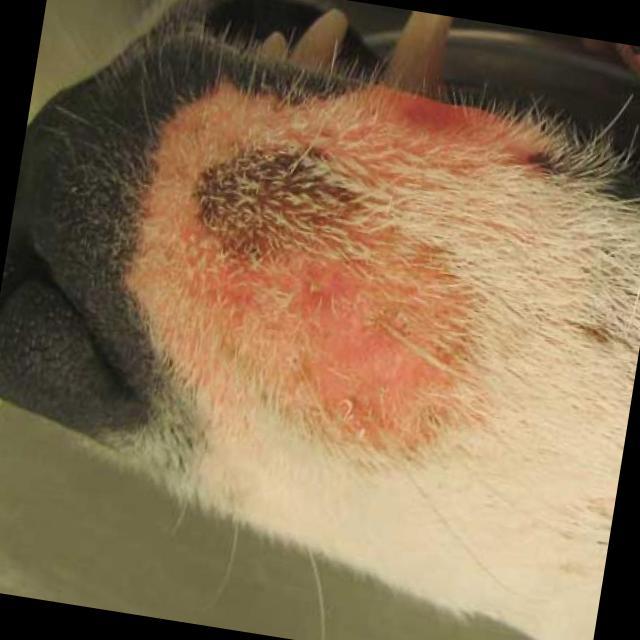
Canine ringworm (Dermatophytosis) — fungal infection caused by Microsporum or Trichophyton. Presents with circular alopecia, scaling, crusting, and broken hairs.